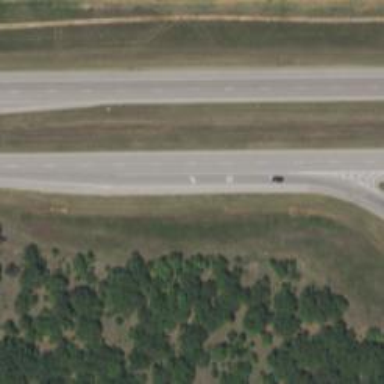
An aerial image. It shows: This image shows trunk highway that functions as expressway.